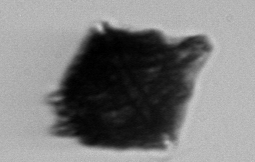
Label: Gonyaulax